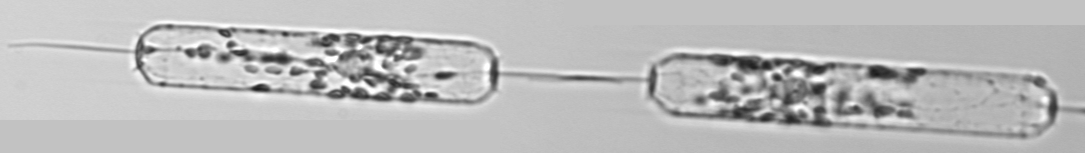
Label: Ditylum_brightwellii